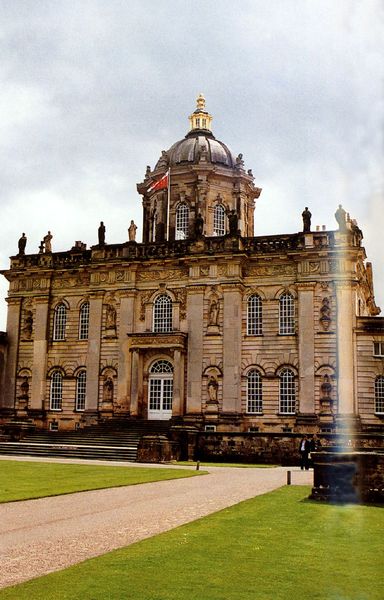
Titel: Castle Howard, North Yorkshire
Künstler: John Vanbrugh
Standort: Malton (EU - GB - Yorkshire)
Schlagwörter: fenster, rasen, schloss, weg, architektur, fahne, kuppel, stufen, statuen, profan, wag, außenansicht, zweigeschossig, festsaal, potsdam, bel etage, france, schlossbau, 18. jh, i don't know, a castle